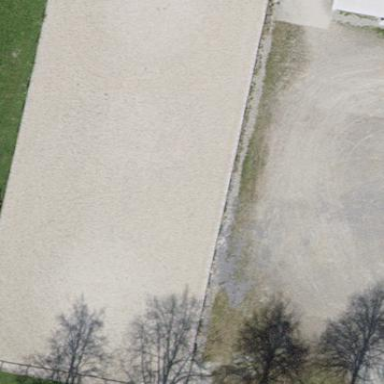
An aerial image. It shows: Equestrian pitch for leisure land sports.